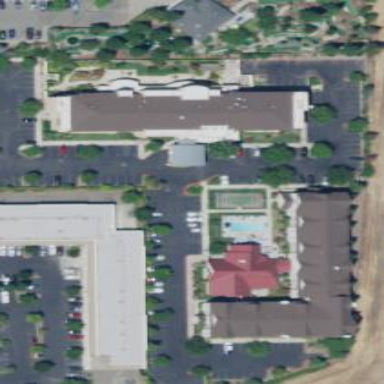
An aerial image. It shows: Hotel building.